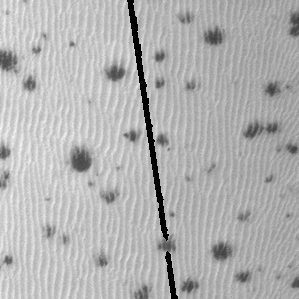
Label: frost